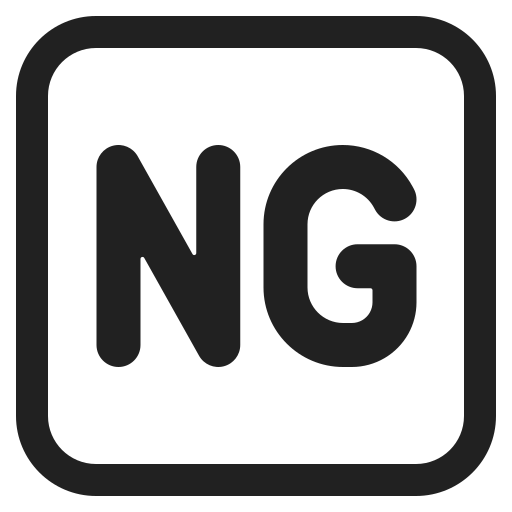
ng button high contrast